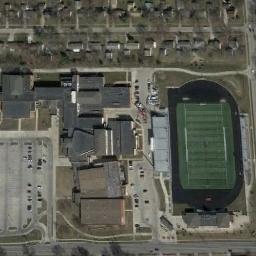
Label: ground_track_field